Chest X-ray:
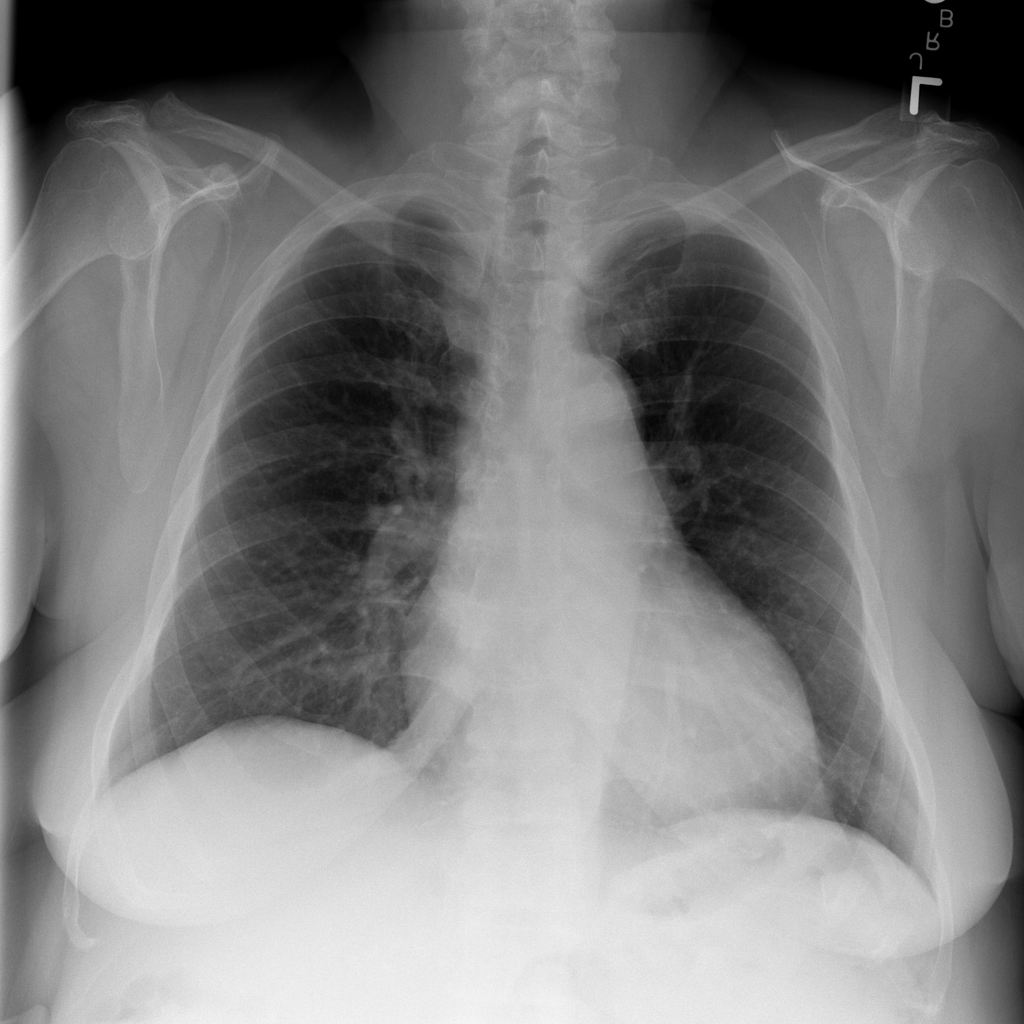
No abnormal finding: yes